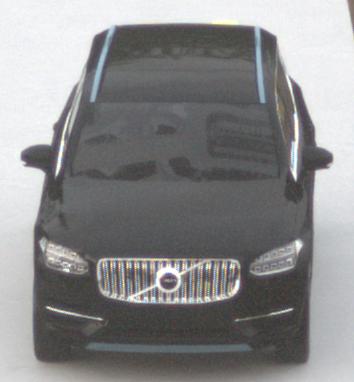
Make: Volvo
Model: XC90 B5
Detailed model: XC90 (L)
Model produced from: 2019/08
Model produced until: 2020/04
Doors: 5
Color: black
Road condition: dry road
Daytime: sunrise or sunset
Contrast: low contrast